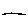
Label: line